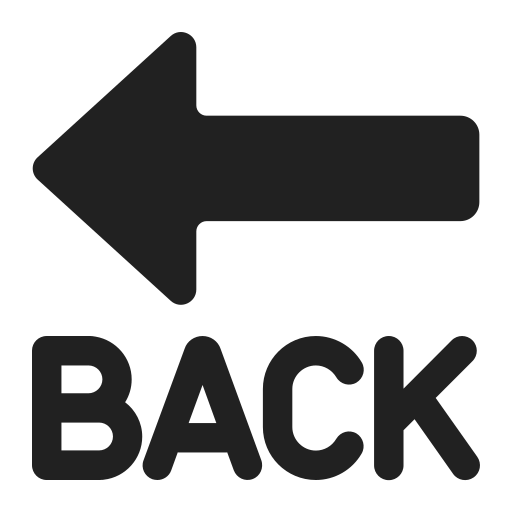
back arrow high contrast